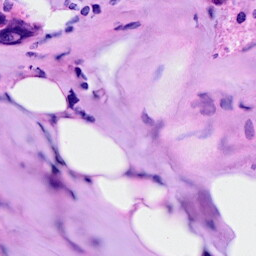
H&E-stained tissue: Breast